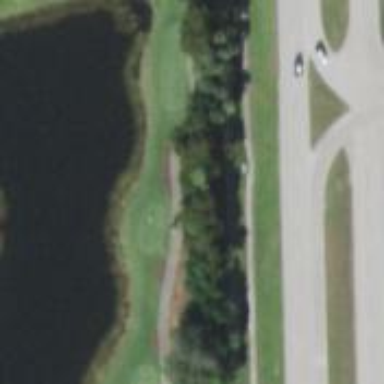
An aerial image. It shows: Path for both road and golf.